The image is a continuous-wavelet scalogram (time versus scale) of a rotating-machine vibration signal. Determine the machine's mechanical condition. Answer with exactly one of: normal, misalignment, unbalance, looseness.
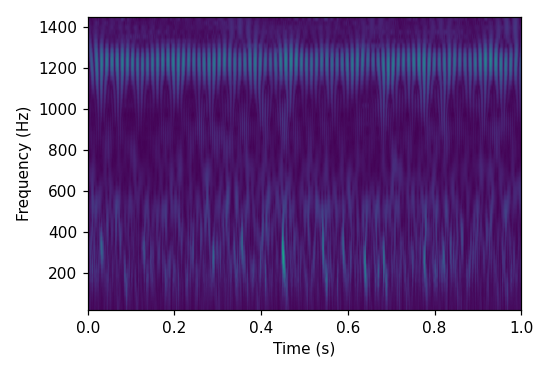
Answer: misalignment